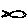
Label: fish